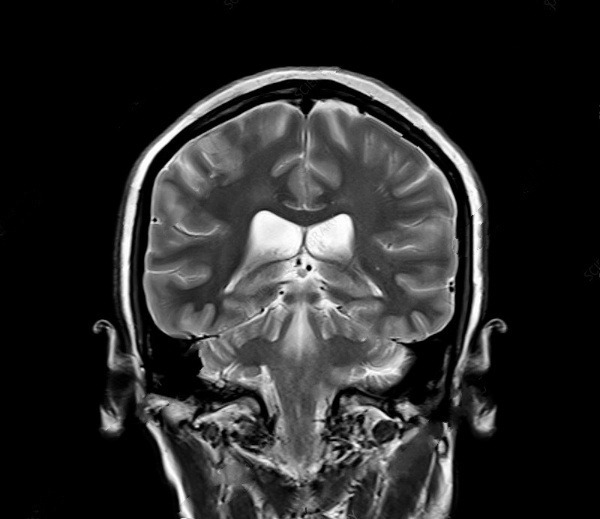
Label: notumor